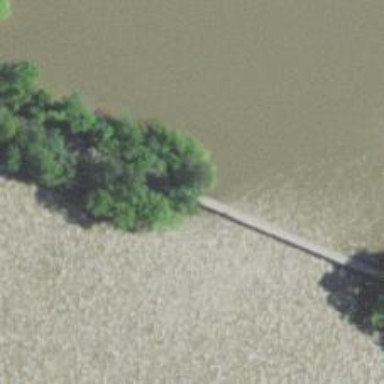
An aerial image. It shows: Abandoned railway bridge over excellent visible cycleway.